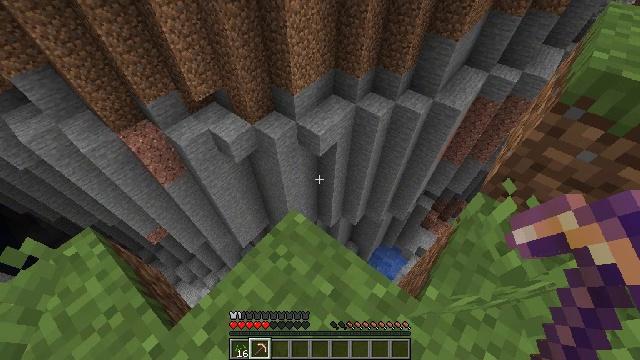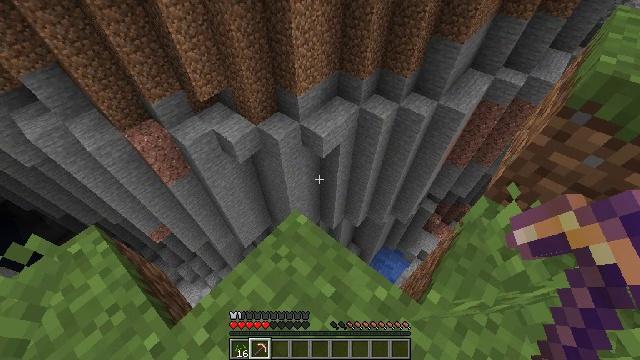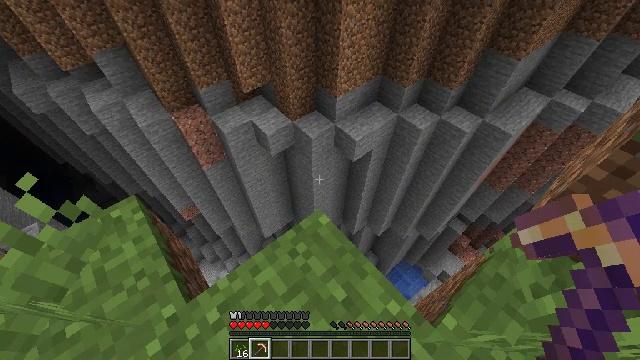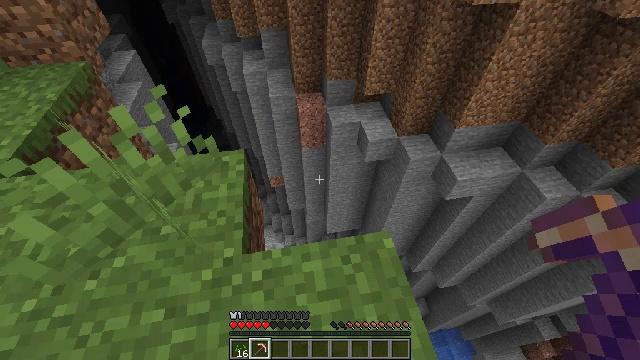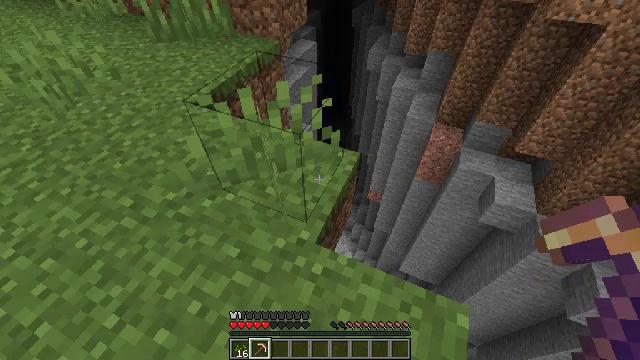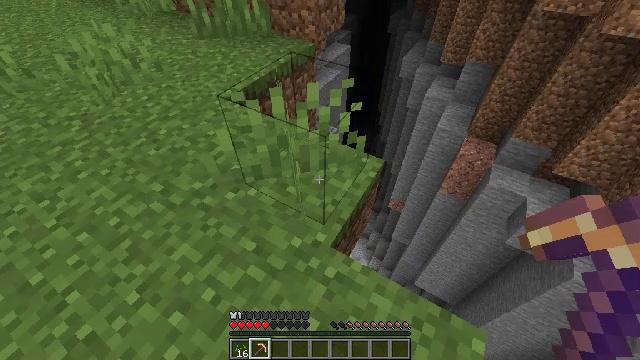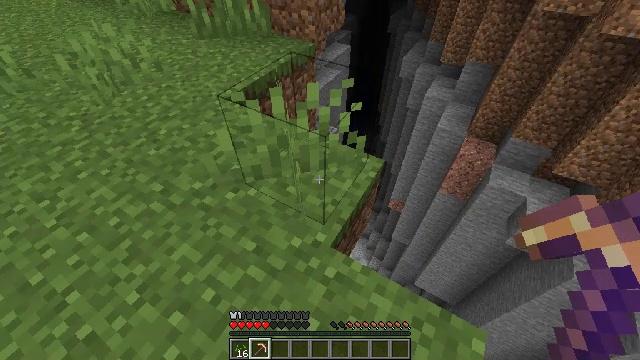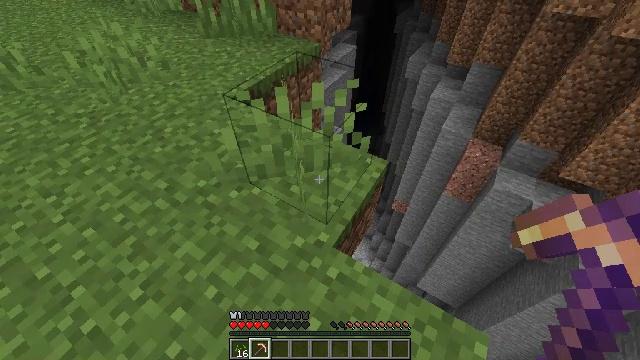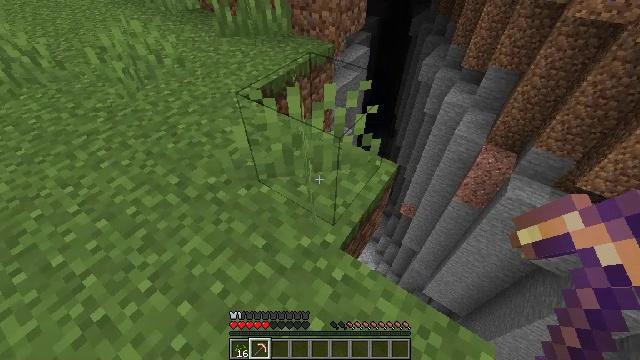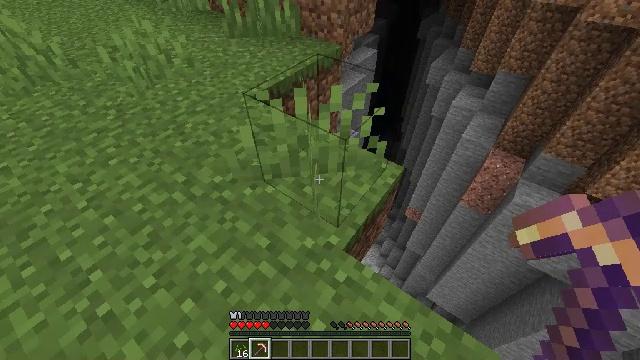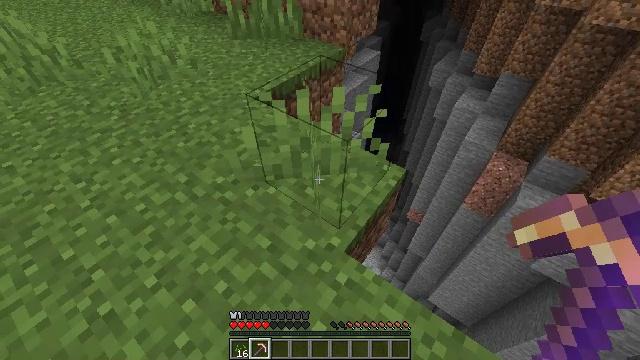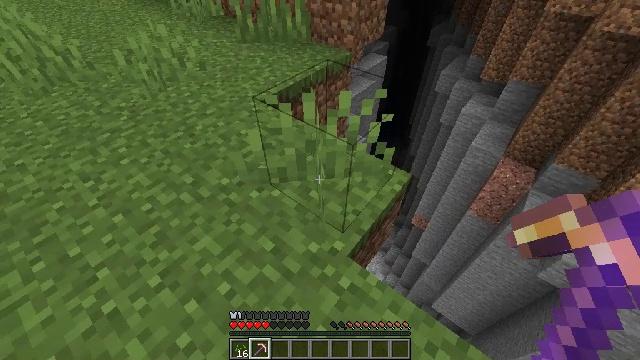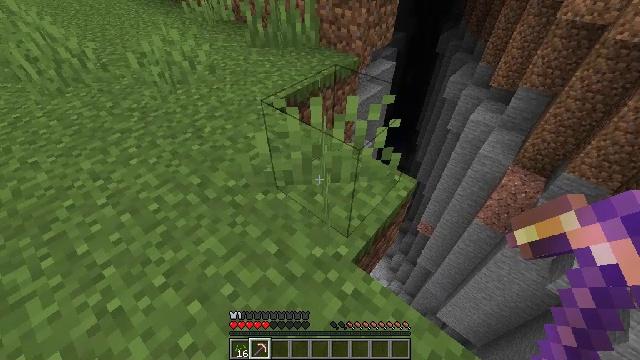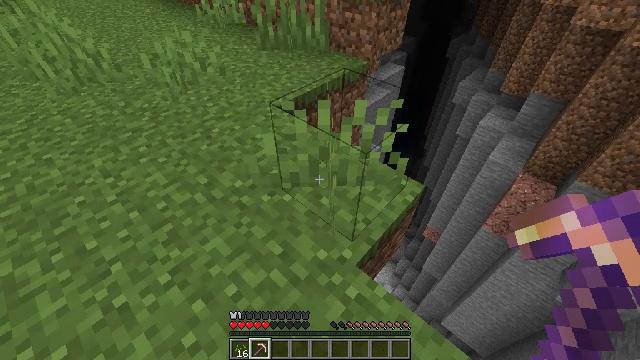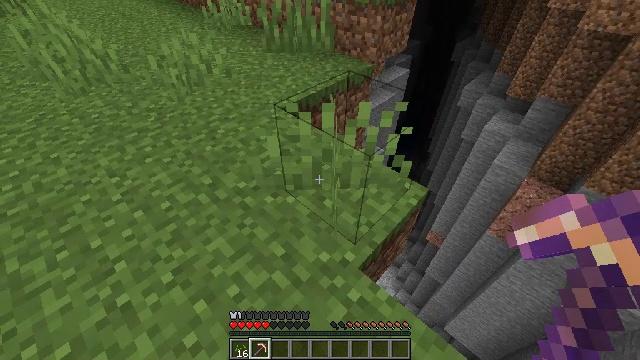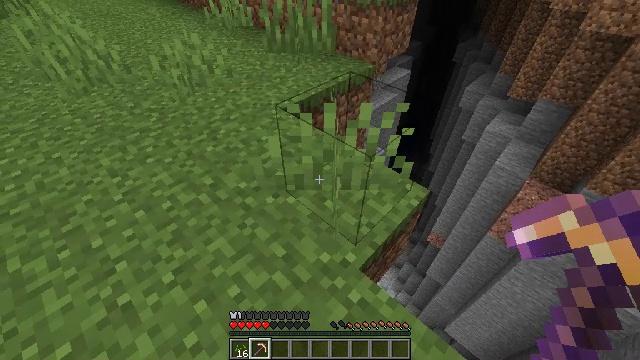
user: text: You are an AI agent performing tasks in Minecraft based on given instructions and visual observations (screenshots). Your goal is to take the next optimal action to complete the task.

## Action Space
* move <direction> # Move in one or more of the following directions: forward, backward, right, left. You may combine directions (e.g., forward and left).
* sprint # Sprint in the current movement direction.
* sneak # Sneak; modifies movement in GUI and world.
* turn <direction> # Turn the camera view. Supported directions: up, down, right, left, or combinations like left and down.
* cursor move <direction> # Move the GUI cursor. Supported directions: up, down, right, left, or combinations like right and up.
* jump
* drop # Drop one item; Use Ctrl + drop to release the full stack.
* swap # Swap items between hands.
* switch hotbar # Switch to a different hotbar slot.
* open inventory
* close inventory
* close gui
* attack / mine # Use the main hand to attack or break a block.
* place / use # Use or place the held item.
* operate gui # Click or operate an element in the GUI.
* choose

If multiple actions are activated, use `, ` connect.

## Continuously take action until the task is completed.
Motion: motion action
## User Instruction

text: Break the grass block.
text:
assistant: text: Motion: turn left
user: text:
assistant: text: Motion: turn left
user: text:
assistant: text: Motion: turn left and up
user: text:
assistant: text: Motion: turn left and up
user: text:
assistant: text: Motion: turn left
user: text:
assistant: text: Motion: no_op
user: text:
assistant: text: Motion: turn left
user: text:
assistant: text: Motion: turn left
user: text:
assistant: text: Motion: turn left
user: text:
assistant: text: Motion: no_op
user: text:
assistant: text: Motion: turn left
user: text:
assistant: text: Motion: turn left
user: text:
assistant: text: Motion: turn left
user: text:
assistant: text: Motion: turn left
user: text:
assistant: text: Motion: no_op
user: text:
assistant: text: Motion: no_op
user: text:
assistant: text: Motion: no_op
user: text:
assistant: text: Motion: no_op
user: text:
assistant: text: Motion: no_op
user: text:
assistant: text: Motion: no_op
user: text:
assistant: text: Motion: turn left
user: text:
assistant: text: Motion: turn left and up
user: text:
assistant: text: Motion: turn left and up
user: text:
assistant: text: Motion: turn left and up
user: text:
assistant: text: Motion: turn left and up
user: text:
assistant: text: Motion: turn left and up
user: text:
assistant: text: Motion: no_op
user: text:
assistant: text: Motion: no_op
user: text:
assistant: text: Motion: no_op
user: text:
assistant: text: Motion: no_op